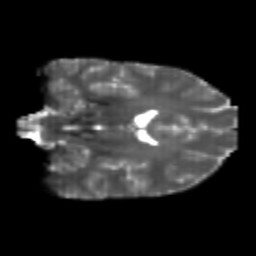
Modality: T2w
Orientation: coronal
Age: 22
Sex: female
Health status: healthy
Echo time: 0.074 s